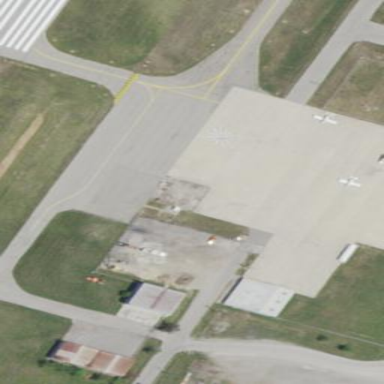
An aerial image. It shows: Apron at the airport.